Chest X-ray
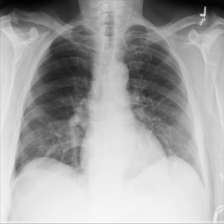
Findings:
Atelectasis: negative
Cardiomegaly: negative
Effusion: negative
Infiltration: negative
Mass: negative
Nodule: negative
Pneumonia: negative
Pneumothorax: negative
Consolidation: negative
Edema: negative
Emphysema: negative
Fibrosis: negative
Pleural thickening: negative
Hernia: negative